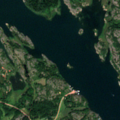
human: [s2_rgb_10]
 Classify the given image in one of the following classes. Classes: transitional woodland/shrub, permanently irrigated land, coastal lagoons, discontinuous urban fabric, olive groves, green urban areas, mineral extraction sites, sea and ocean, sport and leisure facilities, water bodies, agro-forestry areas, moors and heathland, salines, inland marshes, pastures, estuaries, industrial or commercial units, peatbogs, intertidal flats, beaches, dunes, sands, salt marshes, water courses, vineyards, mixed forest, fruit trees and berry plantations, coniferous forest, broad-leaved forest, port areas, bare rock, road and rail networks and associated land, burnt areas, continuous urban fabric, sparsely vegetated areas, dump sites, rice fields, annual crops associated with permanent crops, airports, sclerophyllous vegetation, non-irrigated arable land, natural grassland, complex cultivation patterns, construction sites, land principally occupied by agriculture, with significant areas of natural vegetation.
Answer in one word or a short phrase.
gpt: land principally occupied by agriculture, with significant areas of natural vegetation, broad-leaved forest, bare rock, sea and ocean